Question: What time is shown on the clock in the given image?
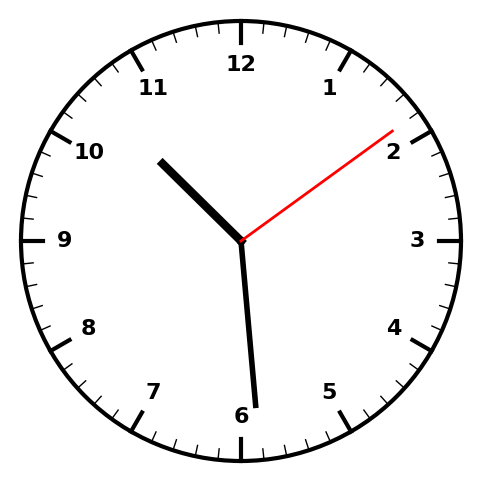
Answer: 10:29:09